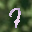
Label: 7